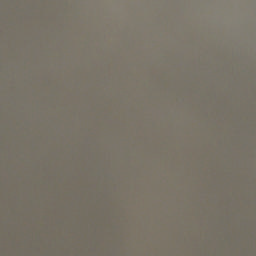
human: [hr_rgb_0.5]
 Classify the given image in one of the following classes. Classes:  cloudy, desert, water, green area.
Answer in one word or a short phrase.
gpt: cloudy